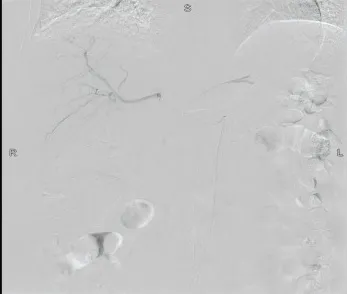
Hepatic arterial infusion chemotherapy (A, B).
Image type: radiology (ct)